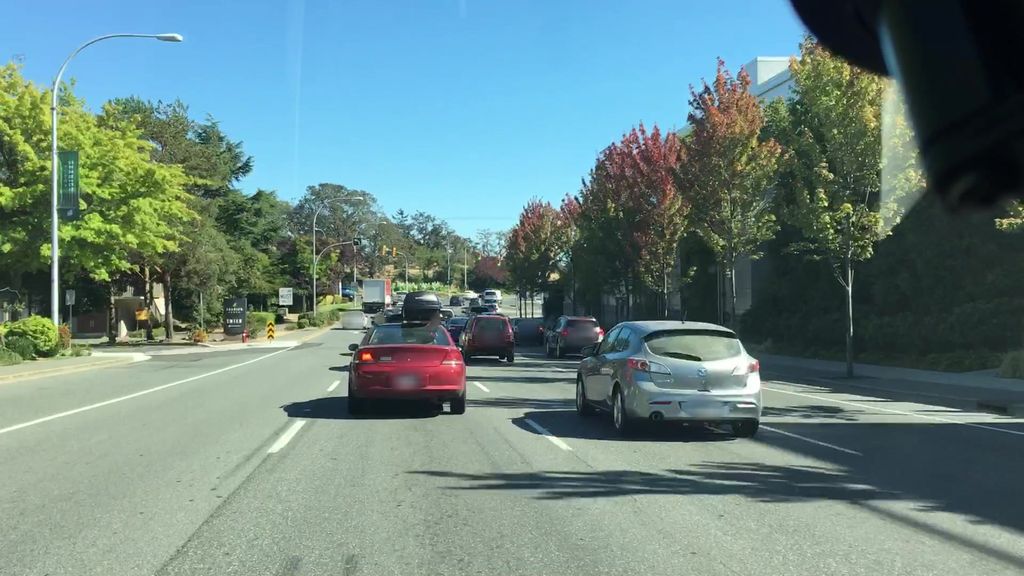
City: victoria